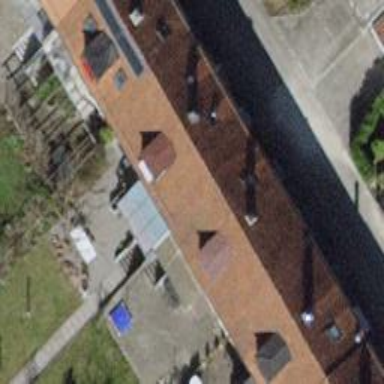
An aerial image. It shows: Gabled house with tiled roof.